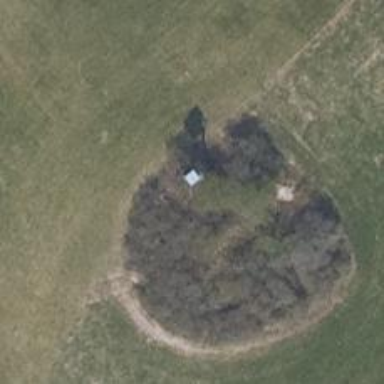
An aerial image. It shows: Hunting stand.